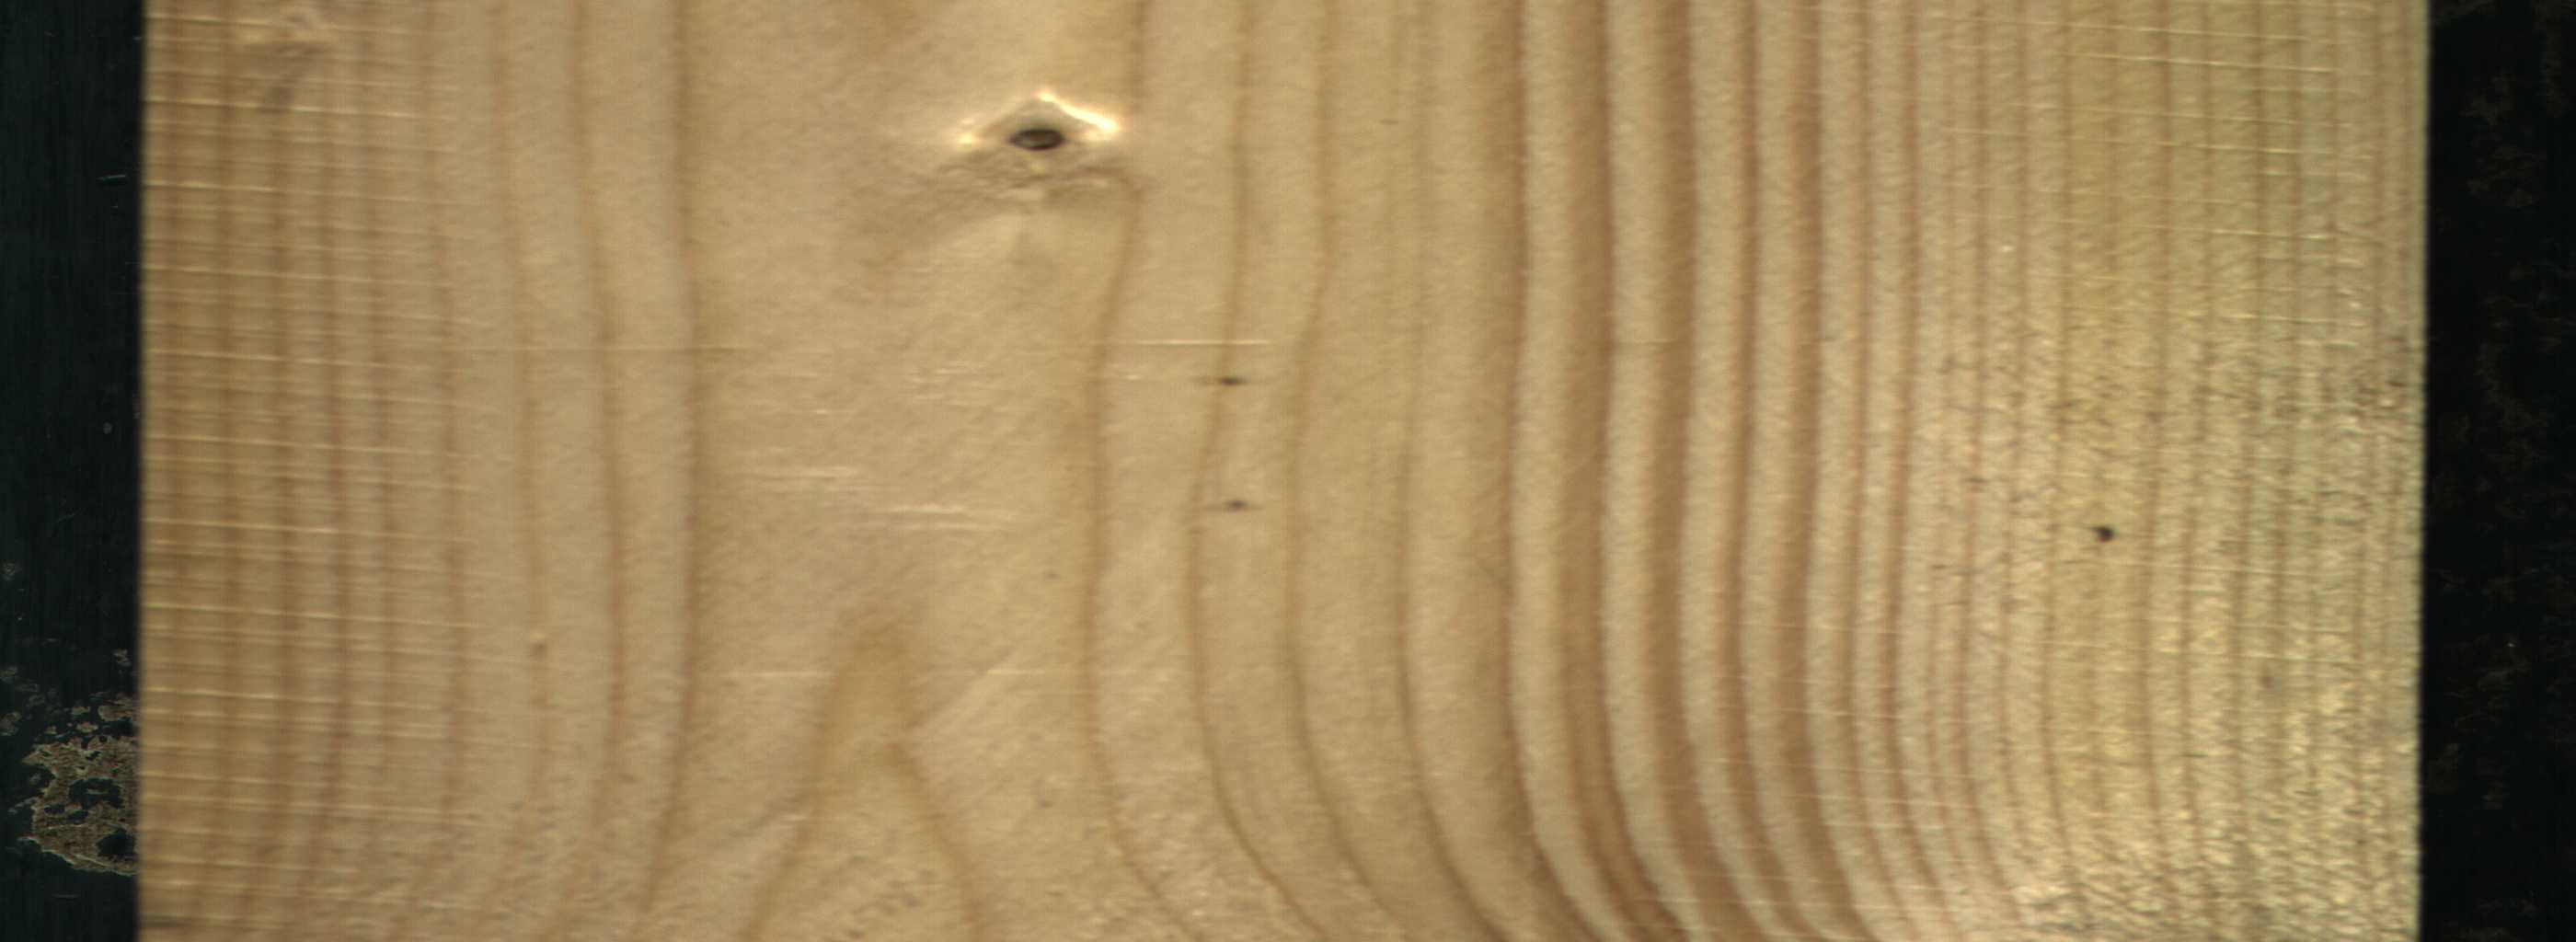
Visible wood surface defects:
Dead_Knot